Interaction volume radius: 5 \u00c5
Interaction volume height: 20 \u00c5
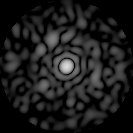
Disorder parameter: 0.8123